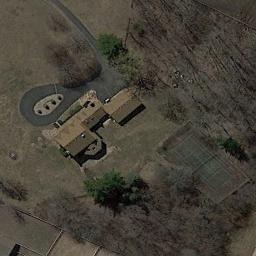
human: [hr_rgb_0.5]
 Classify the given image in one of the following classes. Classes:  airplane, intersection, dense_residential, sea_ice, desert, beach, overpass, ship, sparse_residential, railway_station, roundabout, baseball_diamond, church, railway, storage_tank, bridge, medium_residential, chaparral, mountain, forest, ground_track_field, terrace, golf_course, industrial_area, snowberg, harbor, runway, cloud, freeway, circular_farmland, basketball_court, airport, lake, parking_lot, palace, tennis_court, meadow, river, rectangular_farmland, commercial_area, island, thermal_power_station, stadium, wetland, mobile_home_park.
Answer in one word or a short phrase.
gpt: tennis_court